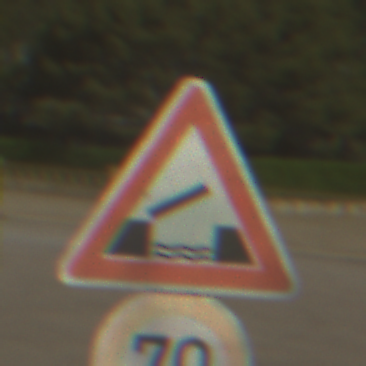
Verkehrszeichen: BeweglicheBruecke
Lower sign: Geschwindigkeit70
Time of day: MorningAfternoon
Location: Outdoor (Suburban)
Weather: Clear
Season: NotSpecified
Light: Natural